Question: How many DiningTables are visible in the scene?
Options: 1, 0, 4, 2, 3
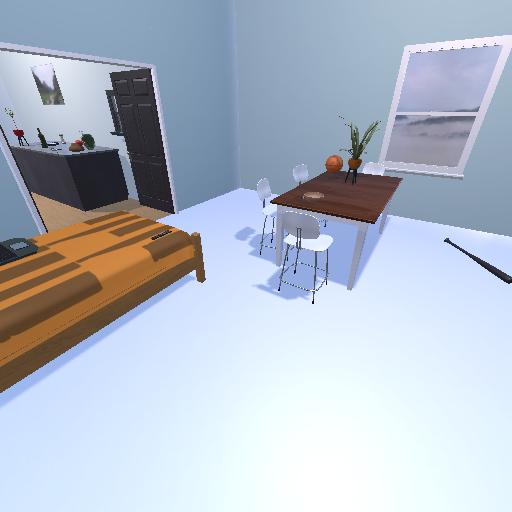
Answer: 1